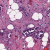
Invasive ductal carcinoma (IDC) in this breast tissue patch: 1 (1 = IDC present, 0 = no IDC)